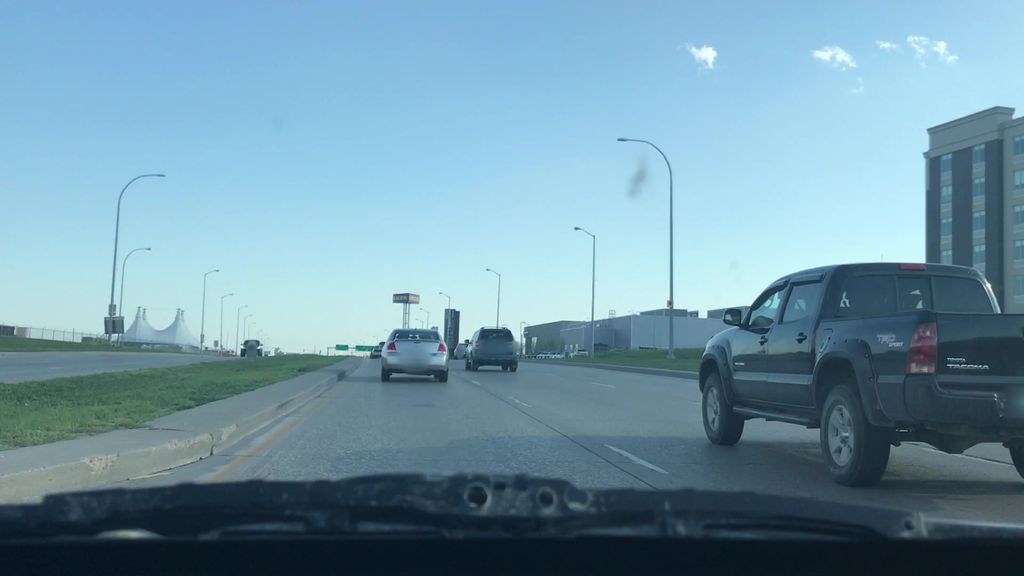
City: winnipeg